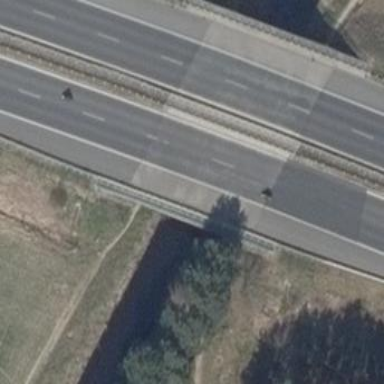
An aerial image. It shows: Man-made bridge.